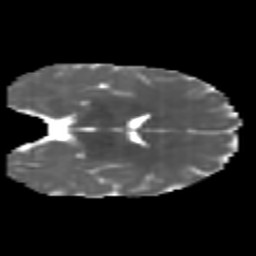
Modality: MD
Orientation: coronal
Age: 7
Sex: male
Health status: healthy